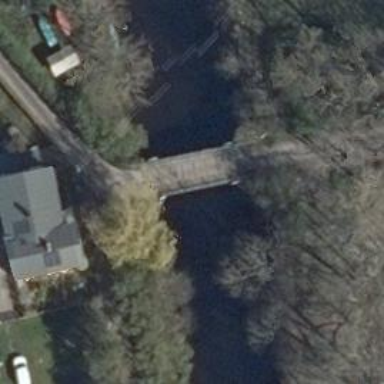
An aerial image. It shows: Drawbridge over waterway.